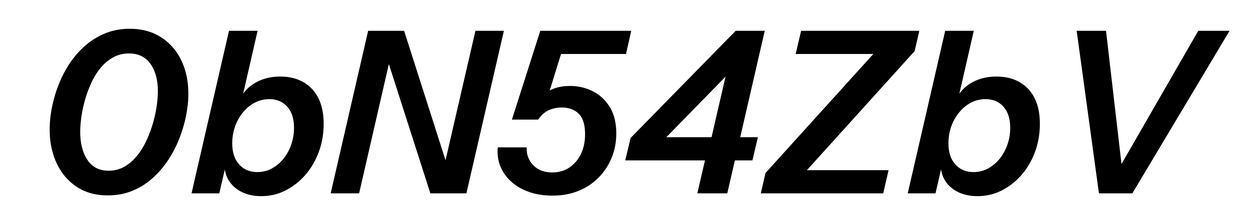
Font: InstrumentSans-Italic_SemiBold_Italic